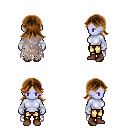
a pixel art fantasy rpg character, female body template, dark elf, purple skin, gray tattered cape, gold greaves, brown loose hair, white cloth bandages, brown shoes, four views (front, back, left, right), 2x2 character sprite sheet, small pixel art, hard edges, no anti-aliasing